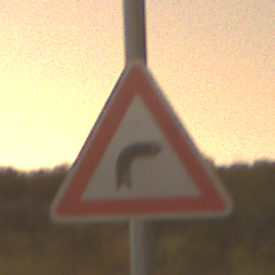
Verkehrszeichen: KurveRechts
Umgebung: Outdoor, Nature
Tageszeit: Night
Wetter: Clear
Licht: Natural
Jahreszeit: NotSpecified
Kontrast: LowContrast